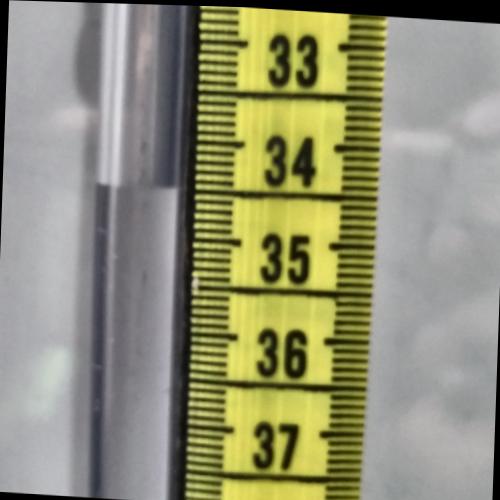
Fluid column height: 34.5 cm